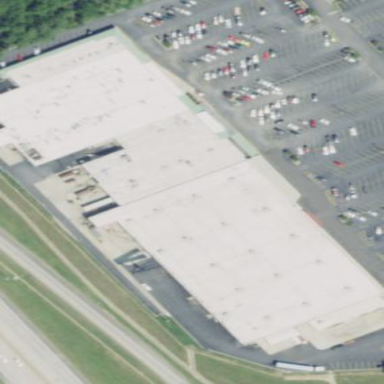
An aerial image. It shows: Retail building.